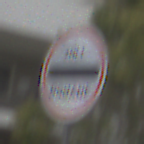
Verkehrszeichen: Zollstelle
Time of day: Midday
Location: Outdoor (Urban)
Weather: Overcast
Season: NotSpecified
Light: Natural